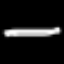
Label: pencil